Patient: sex F, age 52
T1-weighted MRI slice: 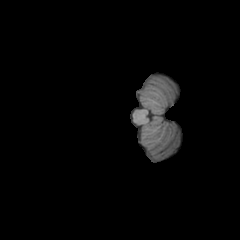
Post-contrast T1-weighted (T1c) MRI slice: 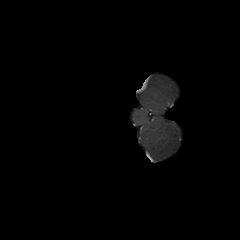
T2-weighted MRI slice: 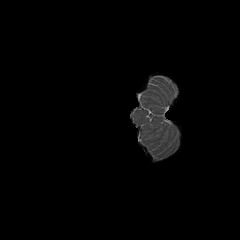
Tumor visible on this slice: no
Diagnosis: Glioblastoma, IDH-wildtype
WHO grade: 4